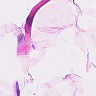
Metastatic tissue present: no